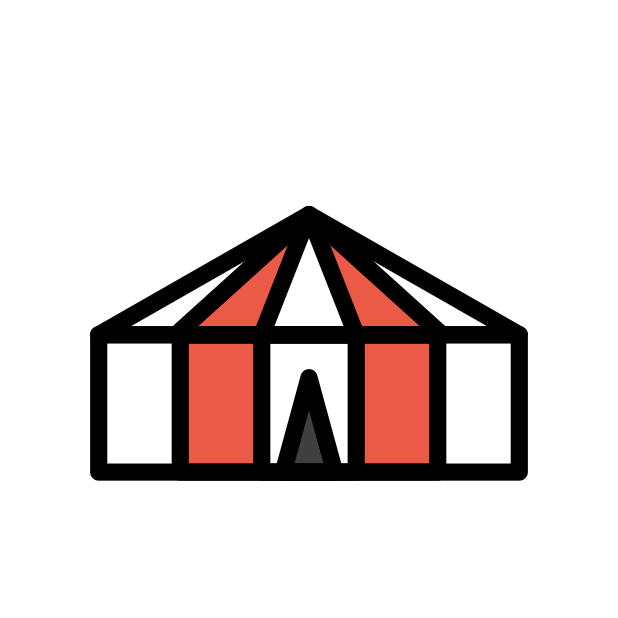
circus tent